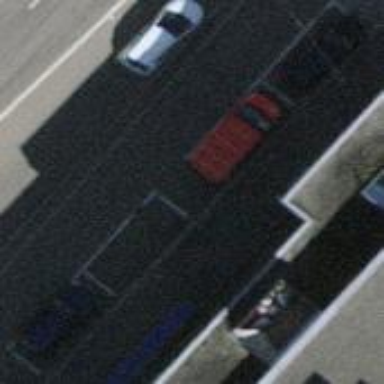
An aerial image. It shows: Asphalt parking lane.